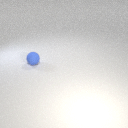
small blue rubber sphere